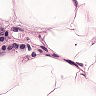
Metastatic tissue present: no